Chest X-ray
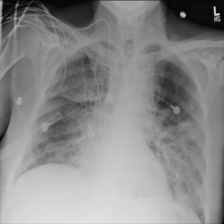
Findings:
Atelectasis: negative
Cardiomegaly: negative
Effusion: negative
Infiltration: positive
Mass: negative
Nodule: negative
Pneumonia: negative
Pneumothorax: negative
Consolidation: negative
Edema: negative
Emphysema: negative
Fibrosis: negative
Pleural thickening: negative
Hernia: negative